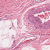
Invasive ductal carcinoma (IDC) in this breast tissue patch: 0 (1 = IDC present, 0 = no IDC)